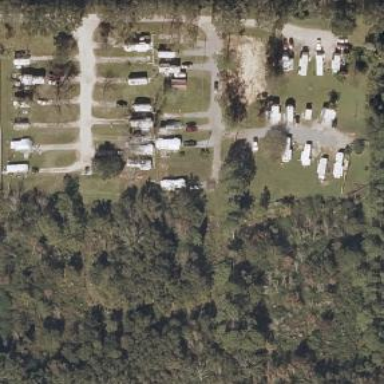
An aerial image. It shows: Caravan site for tourism.